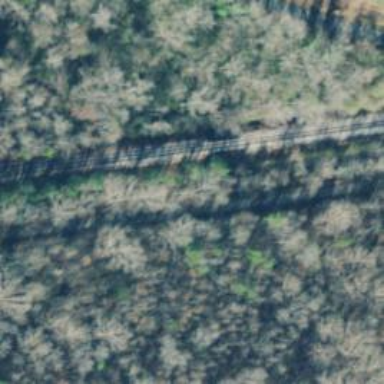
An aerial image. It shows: Railway track.